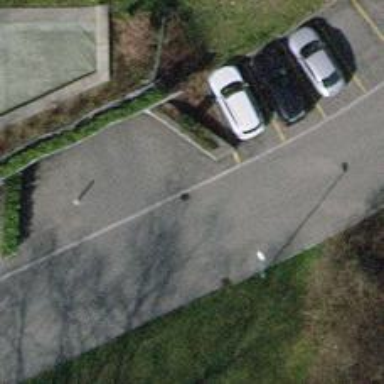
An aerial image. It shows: Parking entrance.